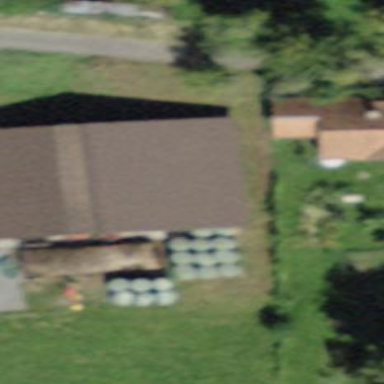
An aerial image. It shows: Rural barn.